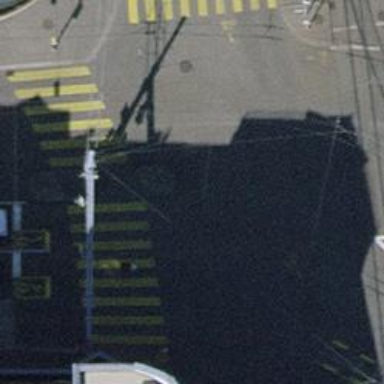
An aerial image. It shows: Tertiary road with asphalt surface and forward-facing trolley wire.